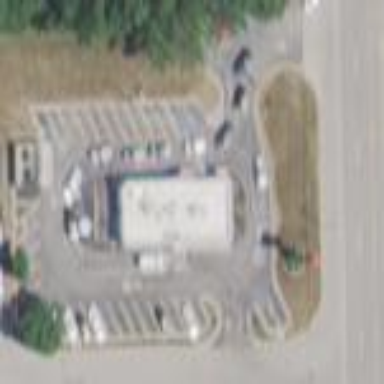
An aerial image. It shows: Retail area.